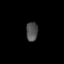
Tissue: lung
Cell type: Epithelial cells
Senescence score: 0.1383
Nuclear area (px): 217
Mean DAPI intensity: 79.963